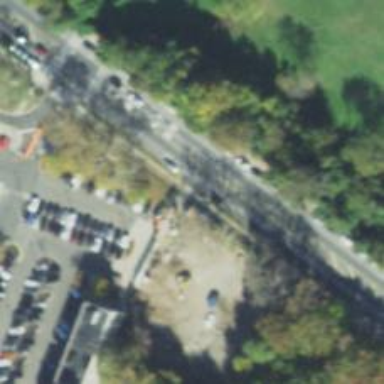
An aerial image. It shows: Unmarked crossing on footway.